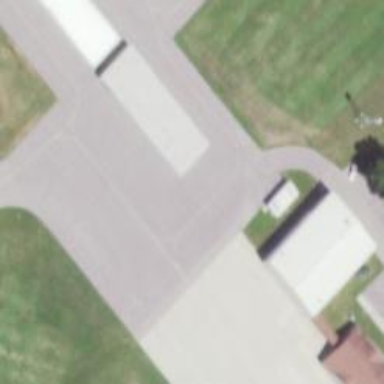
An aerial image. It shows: Asphalt taxiway at the airport.